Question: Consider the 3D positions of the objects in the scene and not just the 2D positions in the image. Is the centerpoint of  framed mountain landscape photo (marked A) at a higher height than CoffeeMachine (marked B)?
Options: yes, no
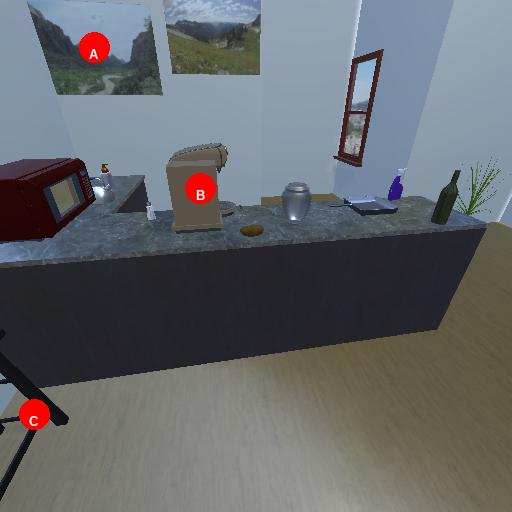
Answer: yes